Question:
The above is a screen print from OCP 7 java se book. page 791.
My question is if a new 'ReentrantLock' object is created in a method every time and locked, how would that stop two threads from running the code block in between 'lock' and 'unlock'? Won't the two threads create a 'ReentrantLock' object each and lock it? I can imagine how this would work if 'lock' object was a instance variable only instantiated once and never changed. (preferrably 'final').
Am I misunderstanding something?
I had already asked <URL> and Did not get a clear answer.
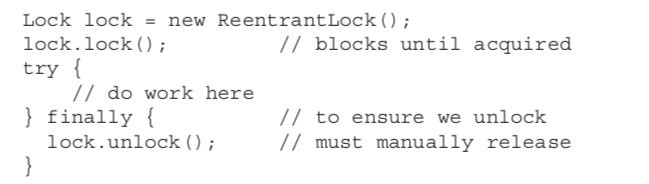
Answer: You are right creating a 'ReentrantLock' in the method itself each and every time in order to synchronise Threads on that lock does not work. There has to be a "shared" lock object.
The example in the book is maybe a bit too simplistic.
The <URL> uses the following example:
'''
class X {
private final ReentrantLock lock = new ReentrantLock();
// ...
public void m() {
lock.lock(); // block until condition holds
try {
// ... method body
} finally {
lock.unlock()
}
}
}
'''